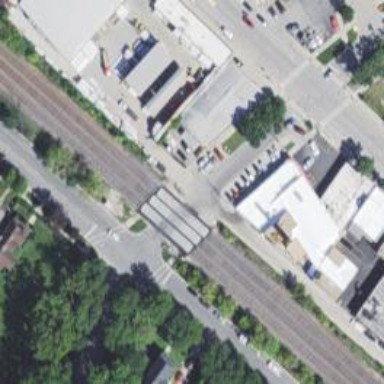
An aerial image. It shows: Railway crossing.